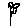
Label: flower